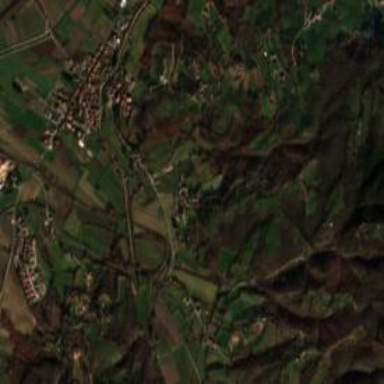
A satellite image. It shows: Small hamlet.